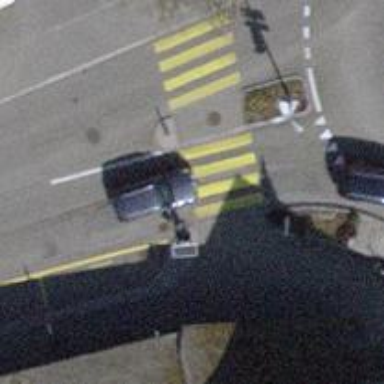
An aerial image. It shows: Secondary road with asphalt surface.